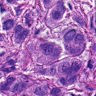
Metastatic tissue present: yes